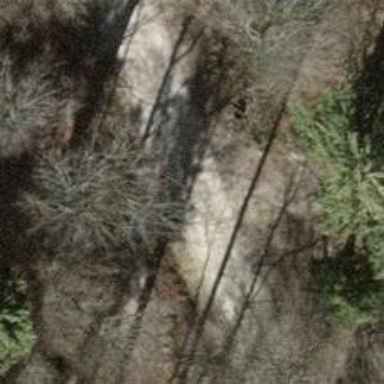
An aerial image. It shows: Unpaved track with grade2 quality type.